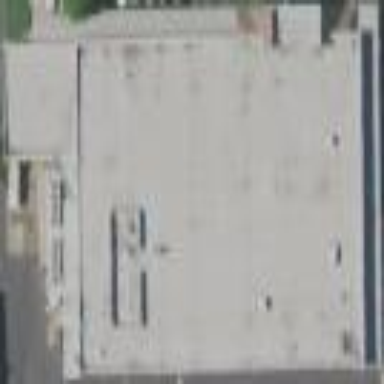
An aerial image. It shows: Supermarket building.